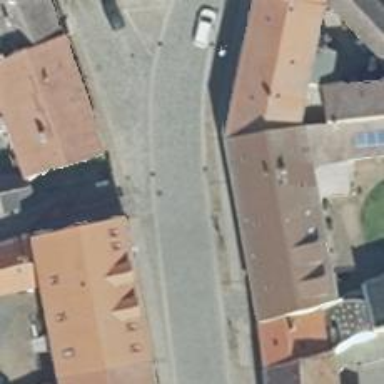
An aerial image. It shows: Residential road.